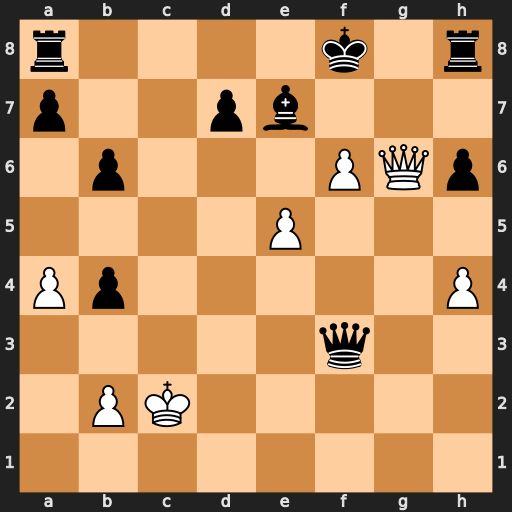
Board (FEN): r4k1r/p2pb3/1p3PQp/4P3/Pp5P/5q2/1PK5/8
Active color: w
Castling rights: -
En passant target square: -
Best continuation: Qg7+ Ke8 Qxe7#